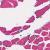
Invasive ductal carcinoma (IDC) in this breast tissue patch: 0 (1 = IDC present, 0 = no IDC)